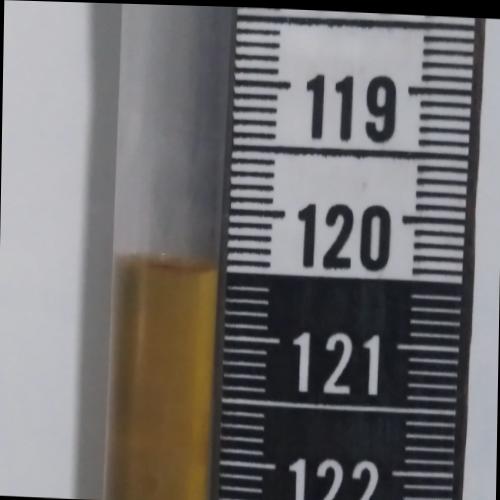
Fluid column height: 120.5 cm